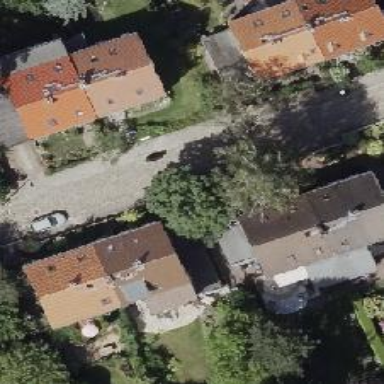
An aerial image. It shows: Residential road with sidewalks on both sides. The sidewalks have surface made of sett.